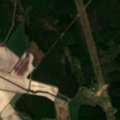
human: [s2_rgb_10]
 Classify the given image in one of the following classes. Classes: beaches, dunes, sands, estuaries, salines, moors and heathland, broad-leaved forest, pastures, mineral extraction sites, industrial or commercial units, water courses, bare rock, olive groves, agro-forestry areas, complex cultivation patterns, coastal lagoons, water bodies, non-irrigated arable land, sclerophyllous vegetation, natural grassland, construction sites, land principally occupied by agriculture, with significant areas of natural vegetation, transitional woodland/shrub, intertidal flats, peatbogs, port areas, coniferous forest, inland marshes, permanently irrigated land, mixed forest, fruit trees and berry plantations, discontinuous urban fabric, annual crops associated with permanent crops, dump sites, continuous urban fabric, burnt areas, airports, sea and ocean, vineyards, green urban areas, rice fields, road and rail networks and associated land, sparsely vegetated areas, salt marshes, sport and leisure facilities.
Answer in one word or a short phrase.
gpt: non-irrigated arable land, coniferous forest, mixed forest, transitional woodland/shrub